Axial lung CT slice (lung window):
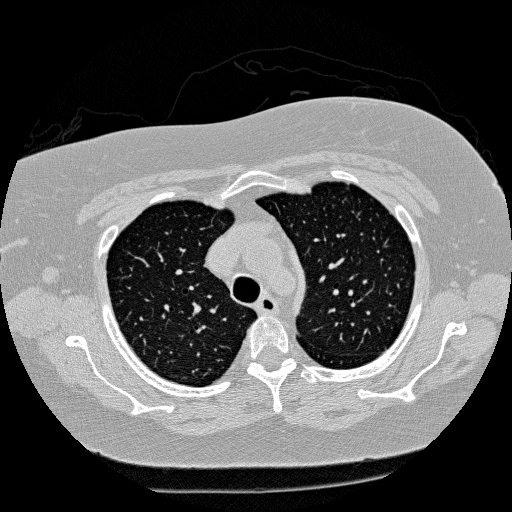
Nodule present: no